Field crop: maize
Growth stage: 2
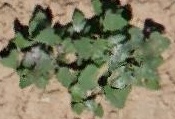
Species: chenopodium